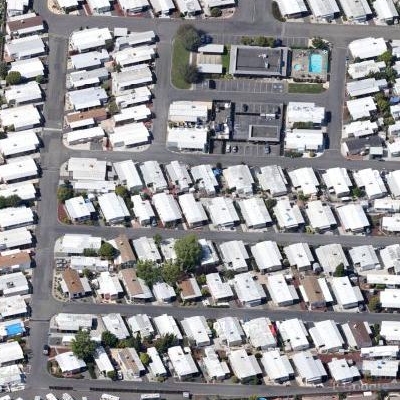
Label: fResident